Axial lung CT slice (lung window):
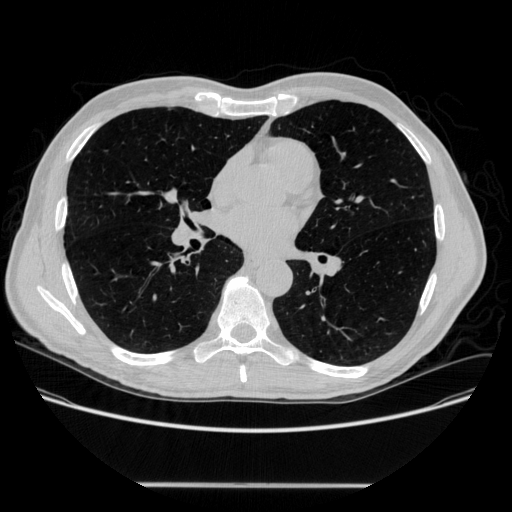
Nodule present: no